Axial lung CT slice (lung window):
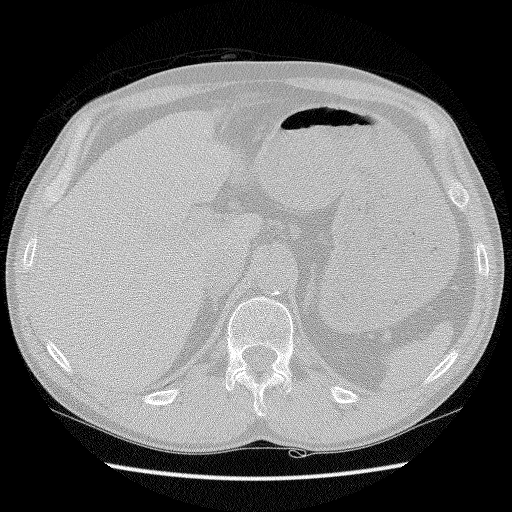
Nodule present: no